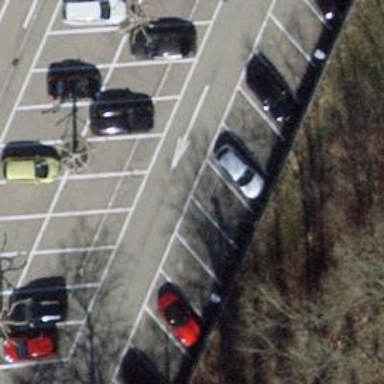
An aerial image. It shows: Assembly point for emergencies.